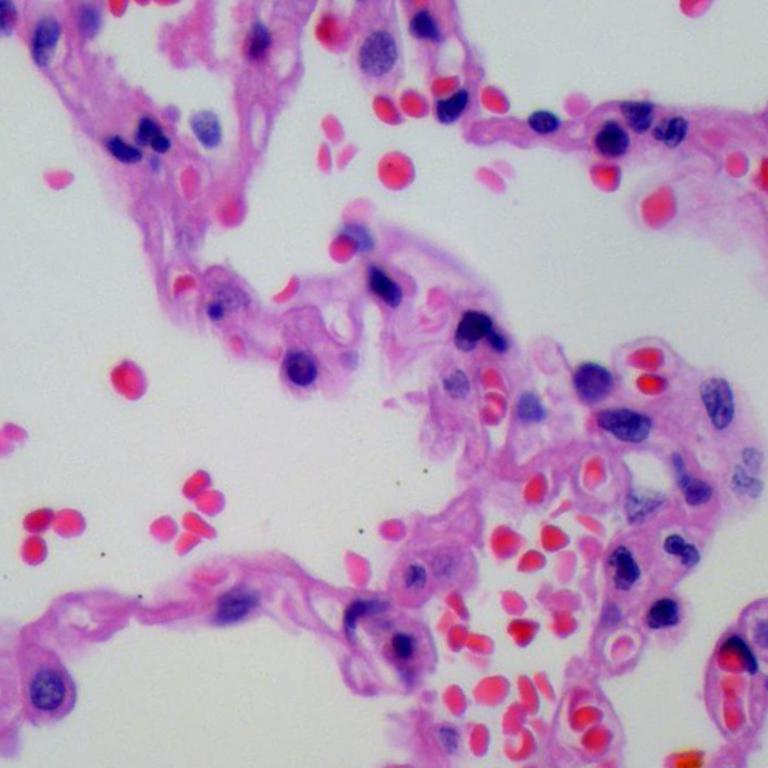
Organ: lung
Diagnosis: benign